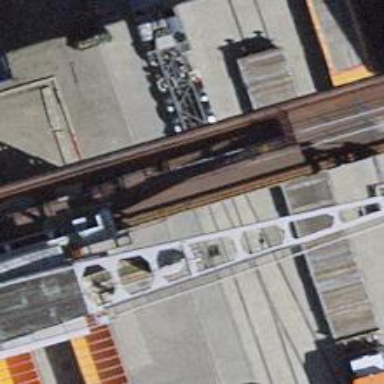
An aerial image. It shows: Railway switch.